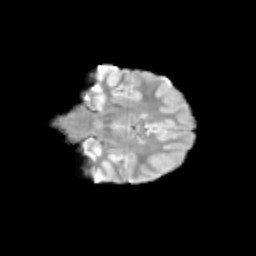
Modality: T2w
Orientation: coronal
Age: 11
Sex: female
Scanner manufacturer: siemens
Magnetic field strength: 3 T
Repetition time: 3.8 s
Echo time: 0.07 s